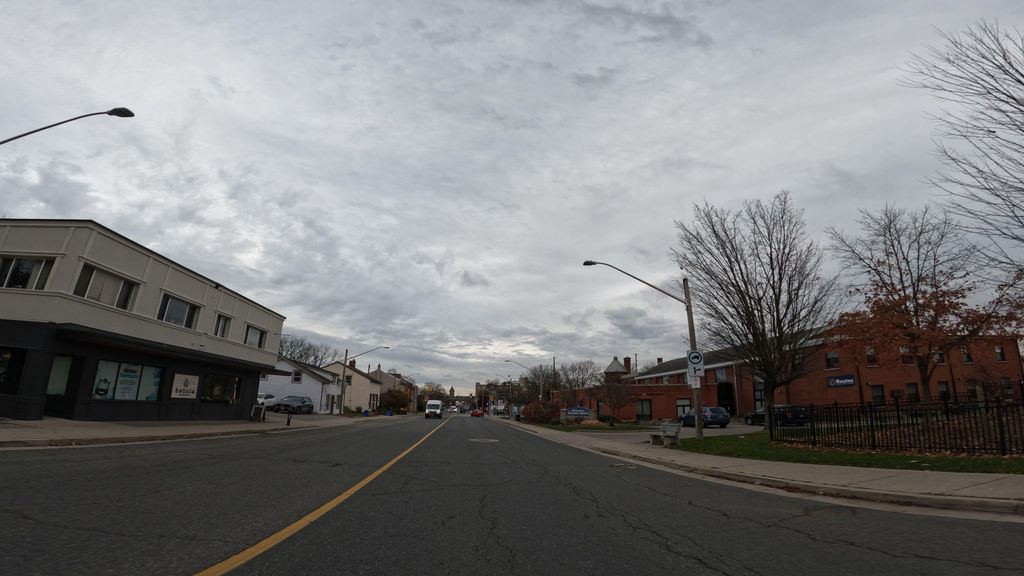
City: hamilton